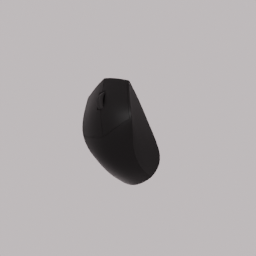
Label: electronics